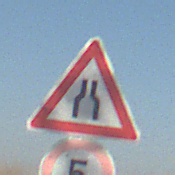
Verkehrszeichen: VerengteFahrbahn
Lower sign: Geschwindigkeit5
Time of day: MorningAfternoon
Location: Outdoor (Nature)
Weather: PartlyCloudy
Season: NotSpecified
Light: Natural